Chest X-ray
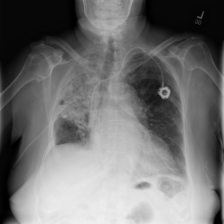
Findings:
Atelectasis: negative
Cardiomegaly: negative
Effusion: positive
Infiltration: negative
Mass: negative
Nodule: negative
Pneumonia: negative
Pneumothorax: positive
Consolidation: negative
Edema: negative
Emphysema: negative
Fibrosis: negative
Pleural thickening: negative
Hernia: negative